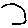
Label: moon